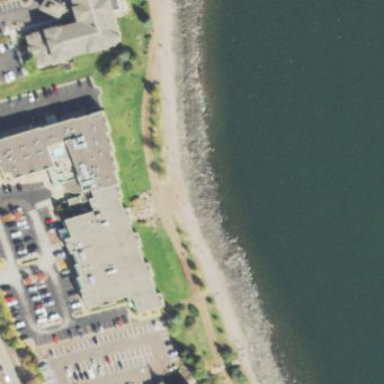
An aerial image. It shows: Breakwater made of rocks.